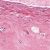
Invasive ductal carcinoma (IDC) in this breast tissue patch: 0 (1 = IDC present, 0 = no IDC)